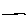
Label: line